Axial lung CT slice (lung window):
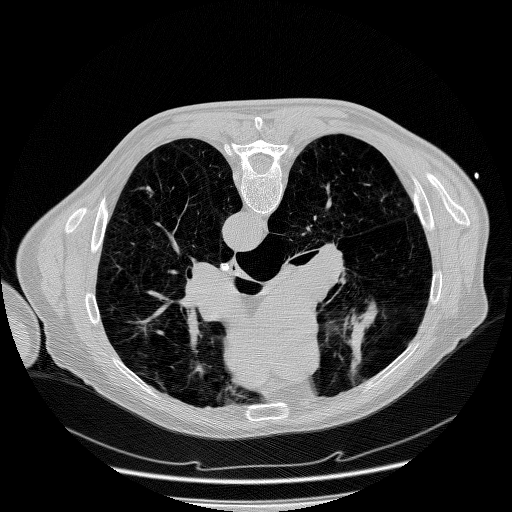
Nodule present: no